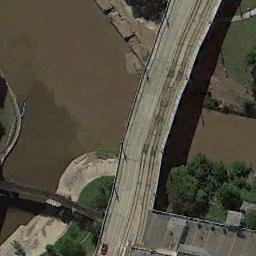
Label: bridge